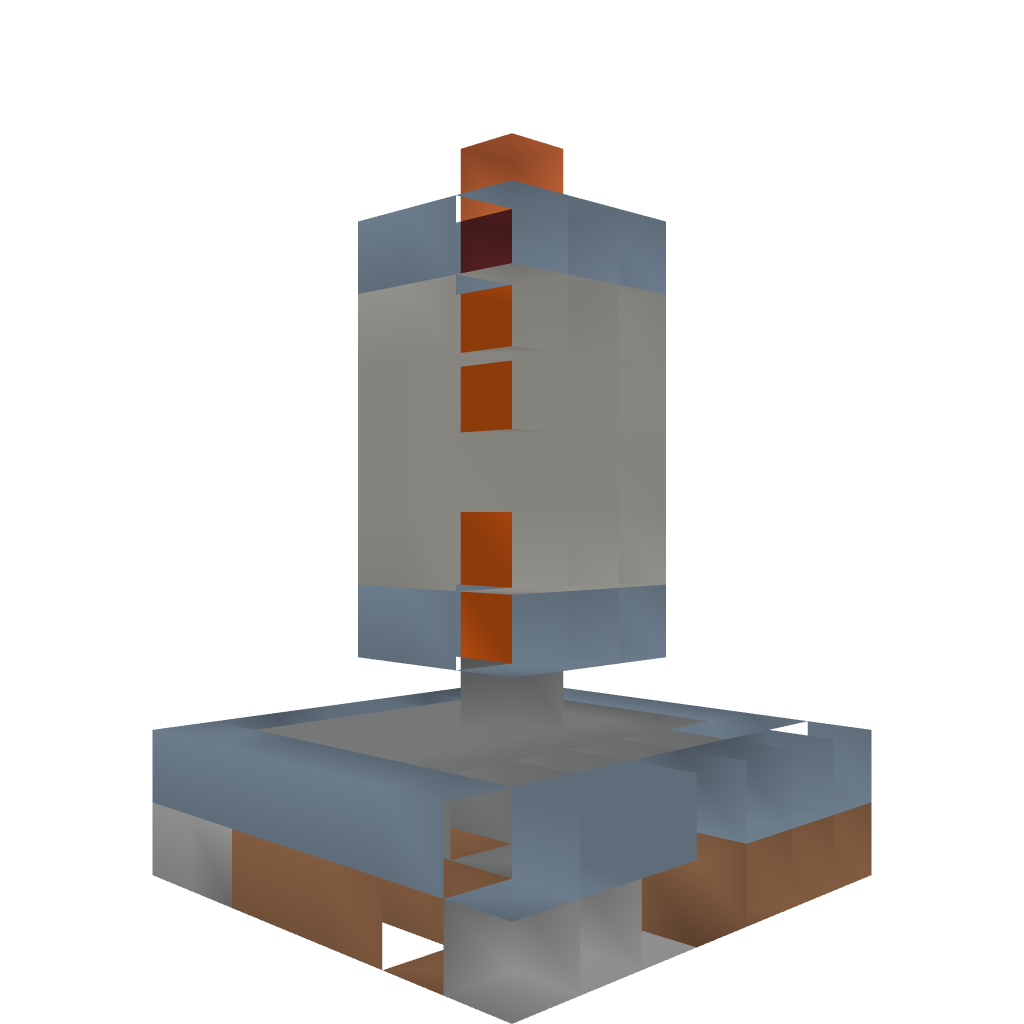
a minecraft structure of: Goblet of Fire